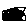
Label: bird